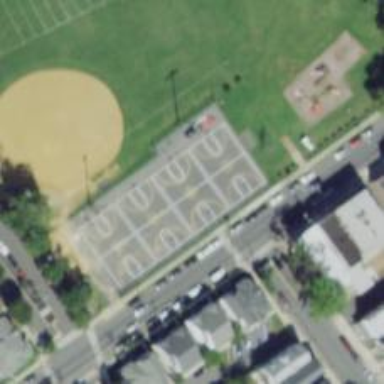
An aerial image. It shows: Basketball court located in leisure land pitch.